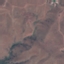
Label: HerbaceousVegetation